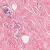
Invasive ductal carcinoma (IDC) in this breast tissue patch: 0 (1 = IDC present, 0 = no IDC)